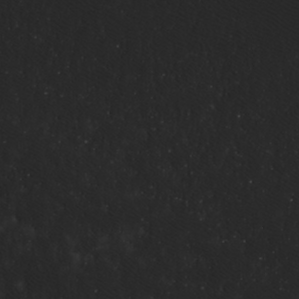
Label: non_frost